Interaction volume radius: 5 \u00c5
Interaction volume height: 50 \u00c5
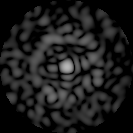
Disorder parameter: 0.8642